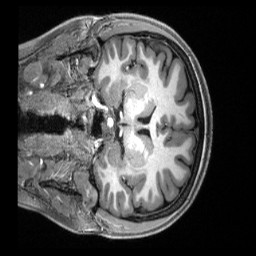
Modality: T1w
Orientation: coronal
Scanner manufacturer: siemens
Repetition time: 2.5 s
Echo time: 0.00231 s